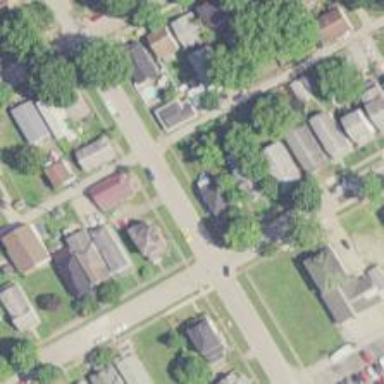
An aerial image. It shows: Alley classified as service road.